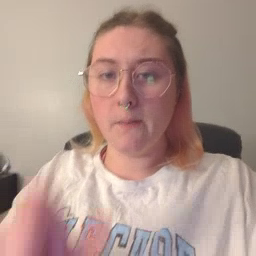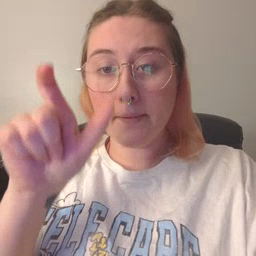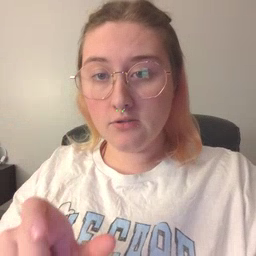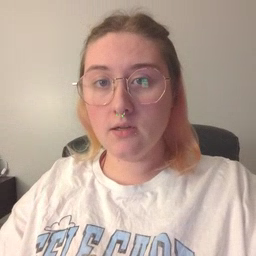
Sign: person